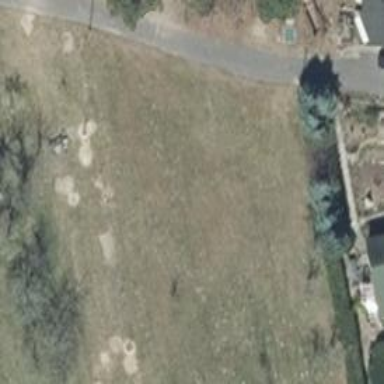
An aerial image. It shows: Grassy path.